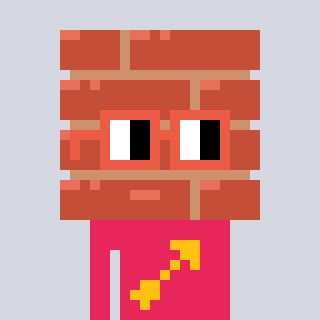
a pixel art character with square orange glasses, a wall-shaped head and a redpinkish-colored body on a cool background